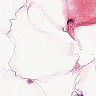
Metastatic tissue present: no